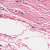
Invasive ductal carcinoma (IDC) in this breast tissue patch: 0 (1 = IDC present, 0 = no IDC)